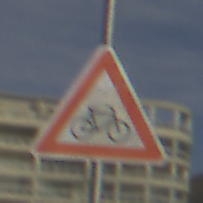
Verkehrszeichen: RadverkehrLinks
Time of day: MorningAfternoon
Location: Outdoor (Suburban)
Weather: PartlyCloudy
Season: NotSpecified
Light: Natural